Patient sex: M
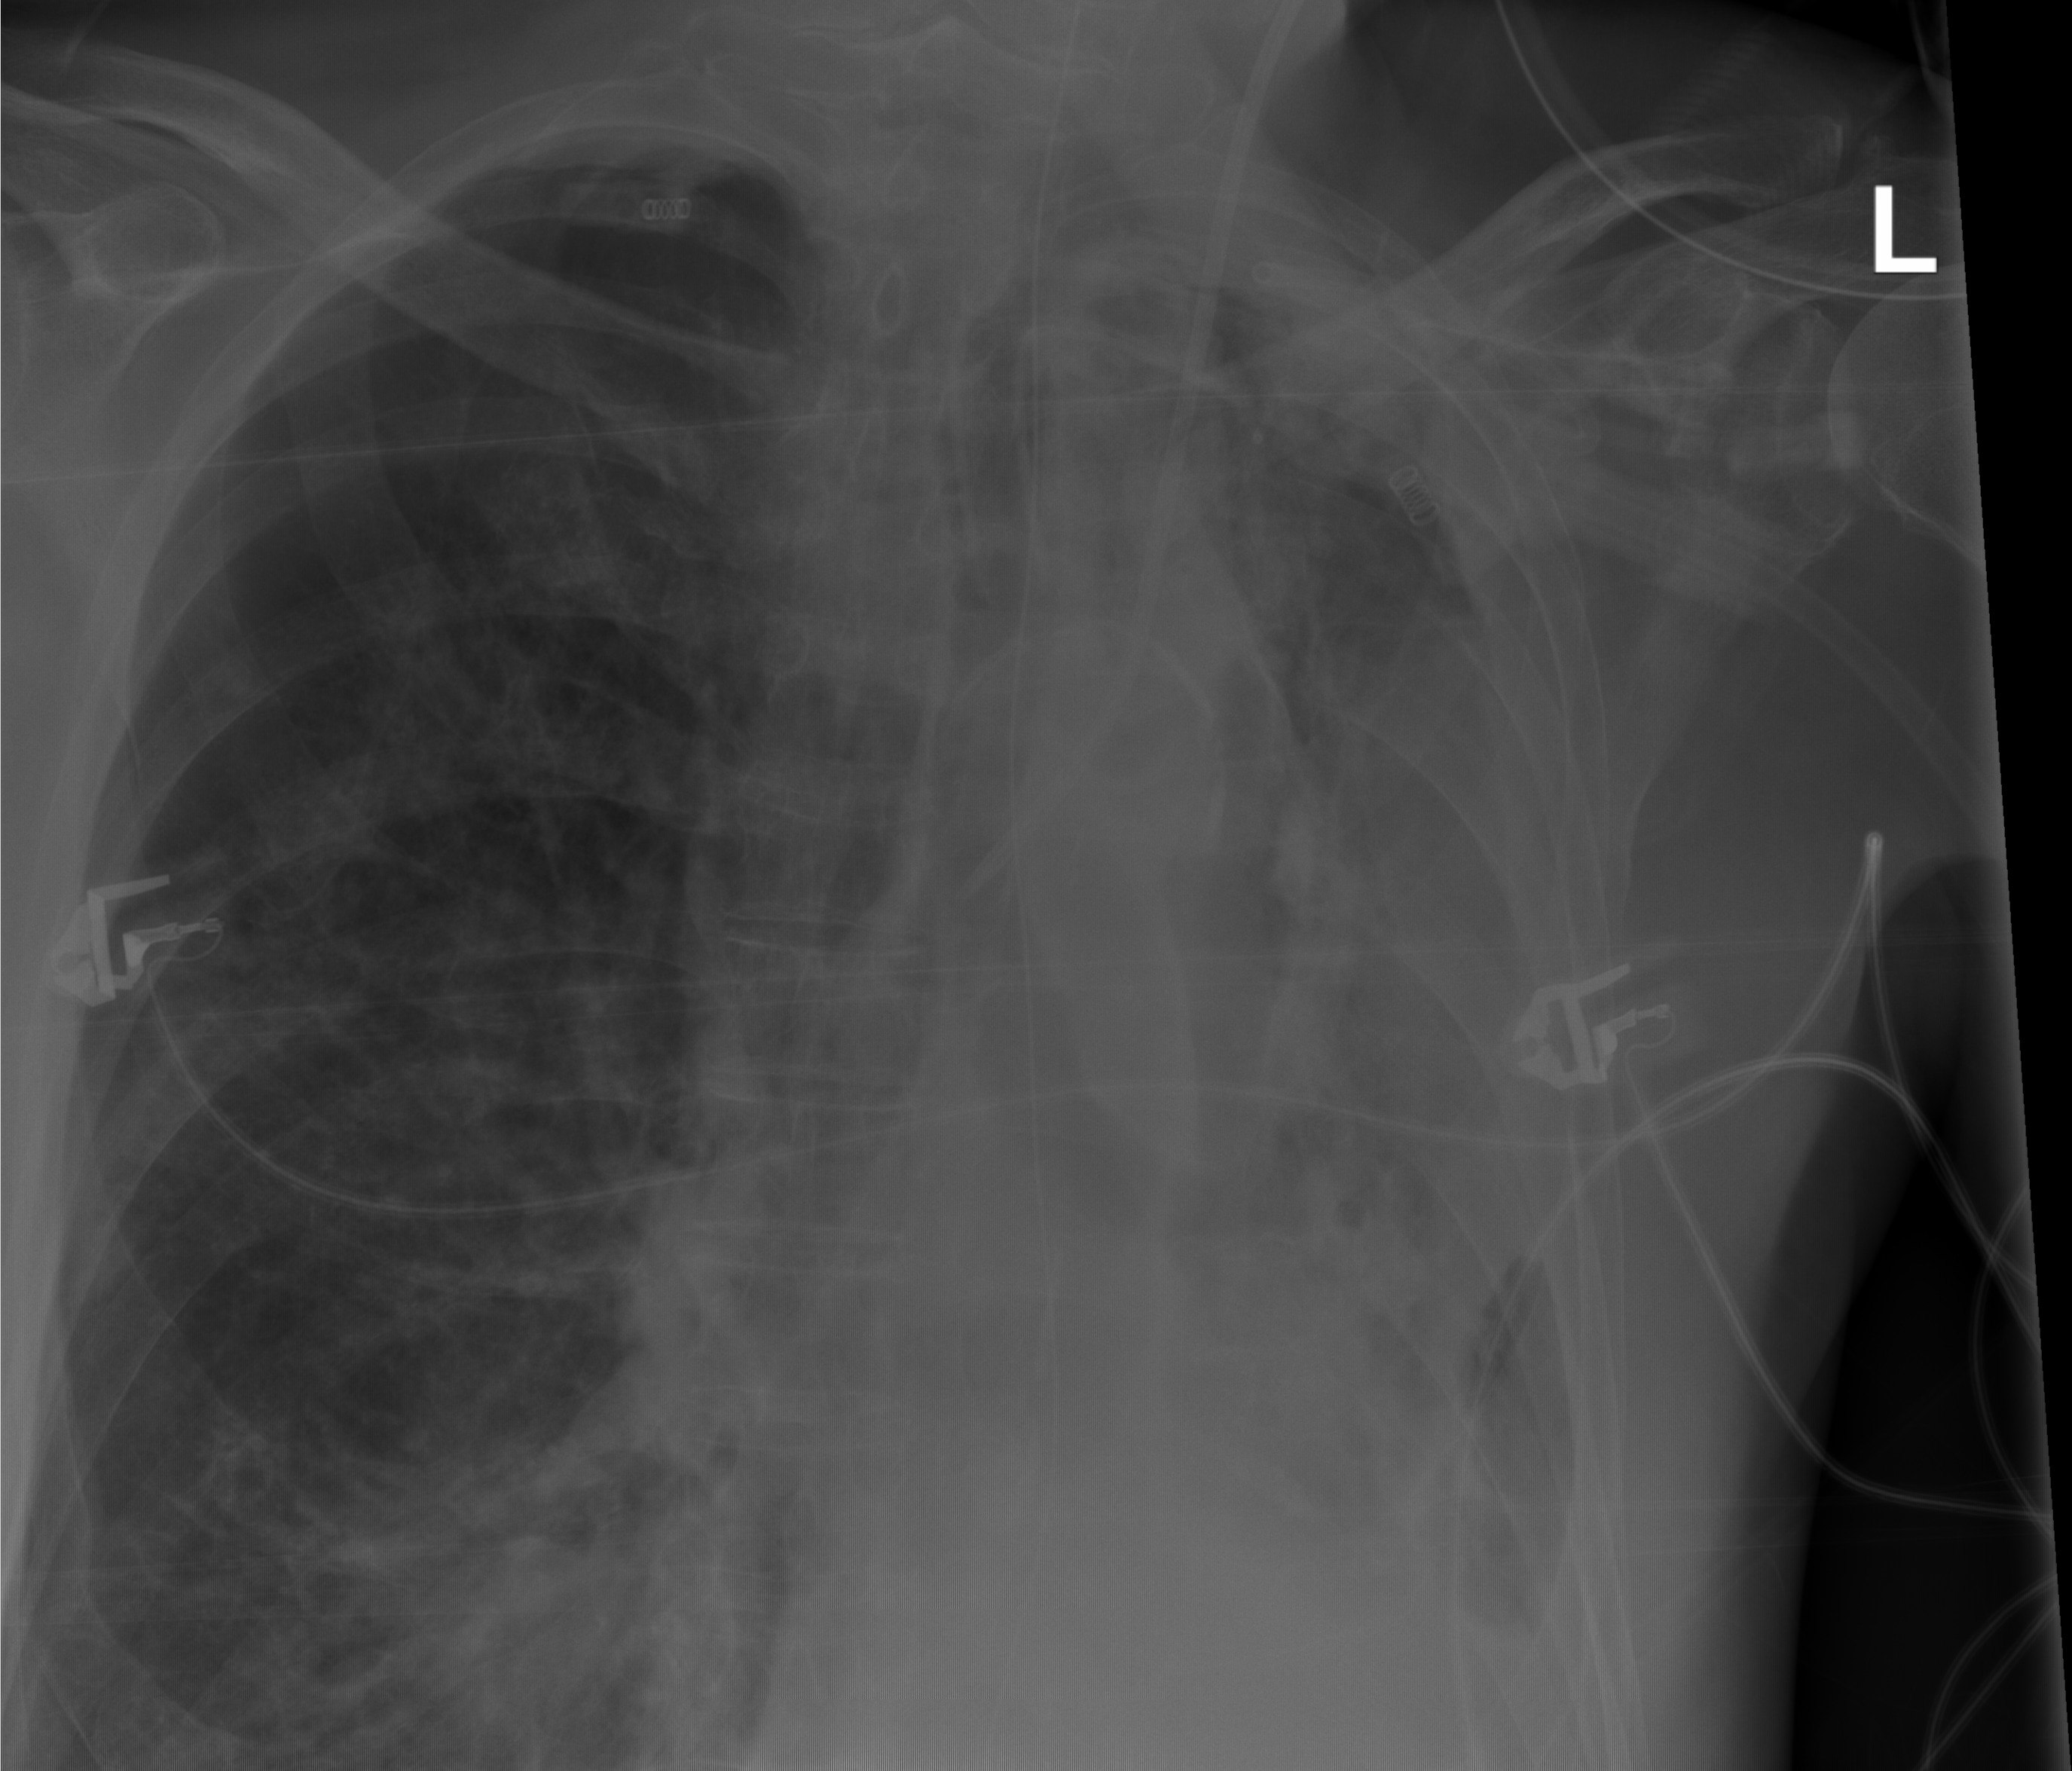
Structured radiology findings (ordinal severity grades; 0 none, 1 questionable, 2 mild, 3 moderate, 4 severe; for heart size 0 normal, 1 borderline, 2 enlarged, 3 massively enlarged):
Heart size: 0
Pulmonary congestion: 0
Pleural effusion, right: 0
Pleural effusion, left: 3
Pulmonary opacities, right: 2
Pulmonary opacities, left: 2
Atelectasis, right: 2
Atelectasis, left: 3